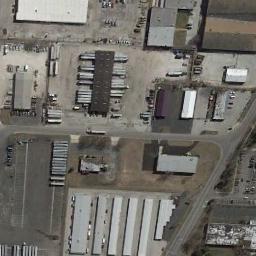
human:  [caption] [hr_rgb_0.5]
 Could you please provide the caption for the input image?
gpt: In an industrial area, There are neatly planned factories and roads, Green belts, And parking lots for cars and trucks .

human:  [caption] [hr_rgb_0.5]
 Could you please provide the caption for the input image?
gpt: The roofs of industrial buildings are mostly blue .

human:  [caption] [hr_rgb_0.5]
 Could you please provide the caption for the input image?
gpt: The industrial area has lots of industrial equipment, Some workshops of different sizes and open areas .

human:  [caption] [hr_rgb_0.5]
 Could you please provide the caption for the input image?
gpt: There are many houses of different shapes and sizes in the industrial zone .

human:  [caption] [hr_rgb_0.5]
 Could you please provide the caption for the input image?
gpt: There are some gray buildings and many containers on the industrial area .